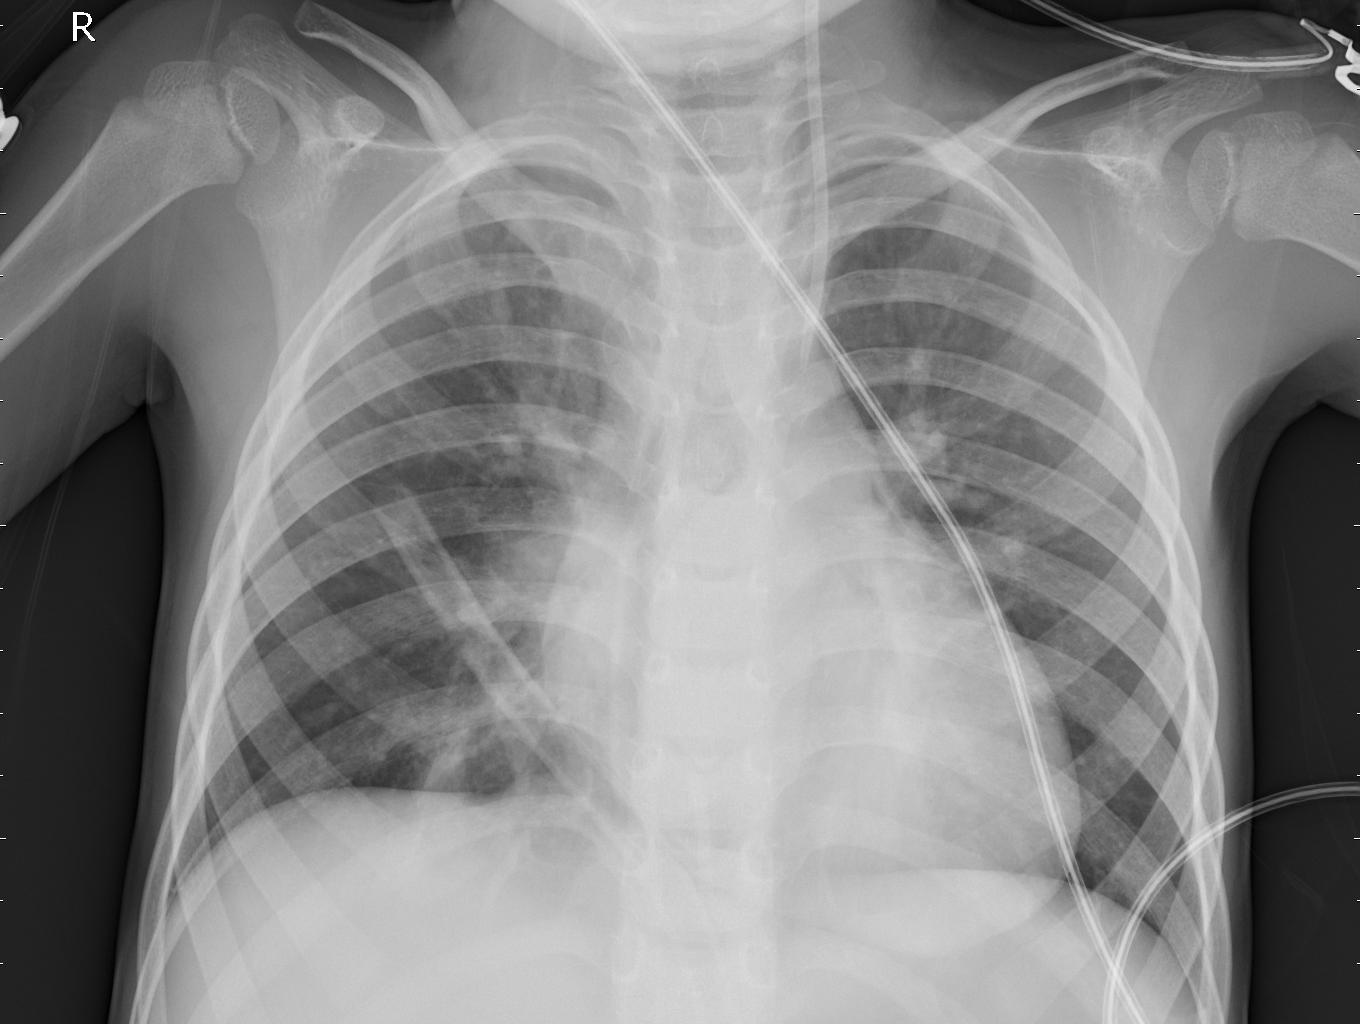
Diagnosis: PNEUMONIA